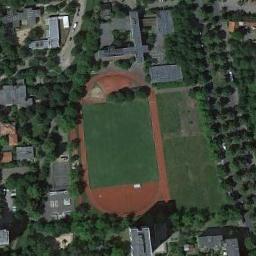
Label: ground_track_field